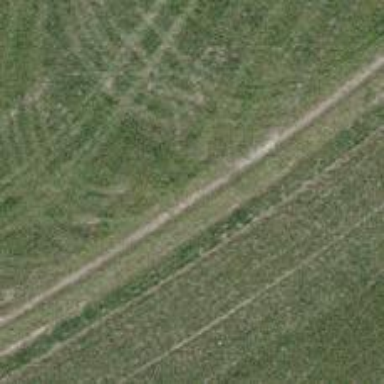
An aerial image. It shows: Track with grade 4 tracktype.